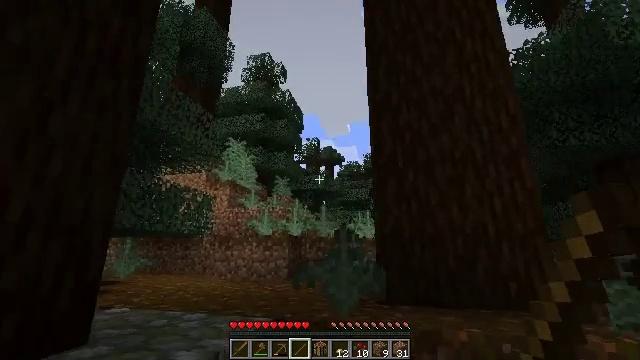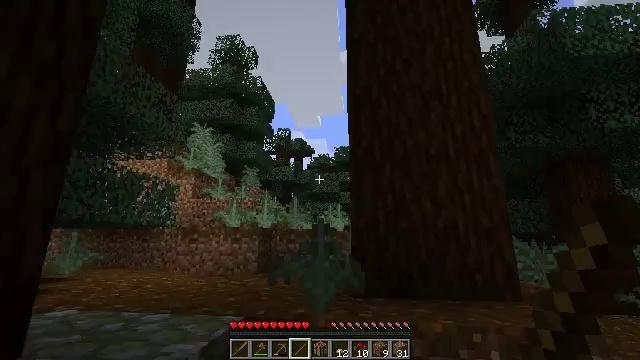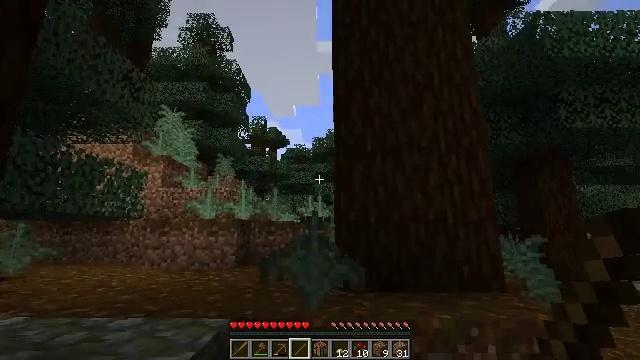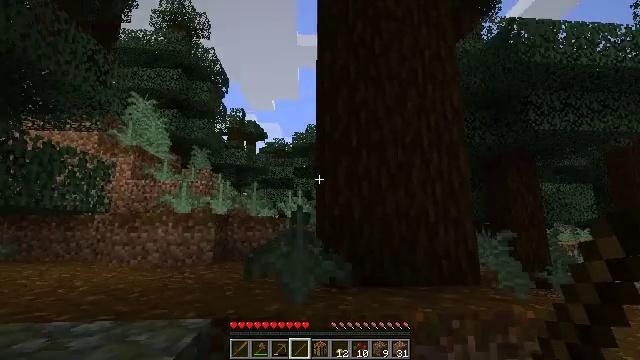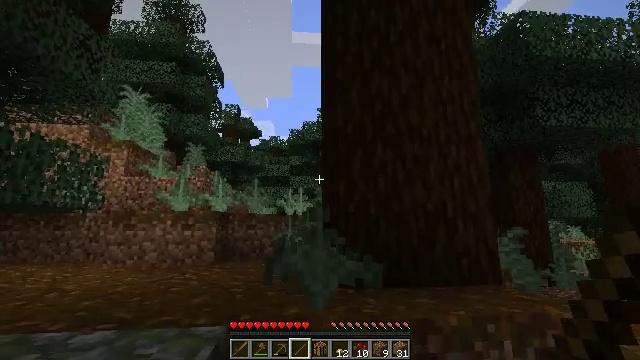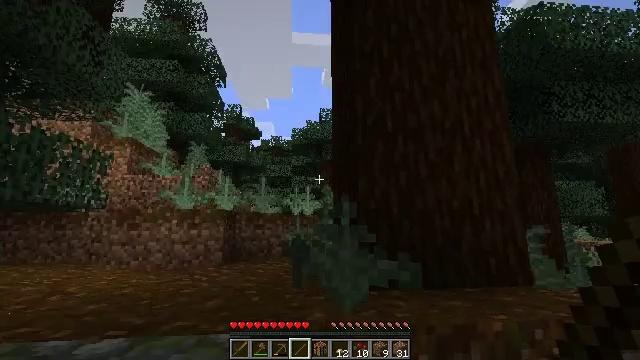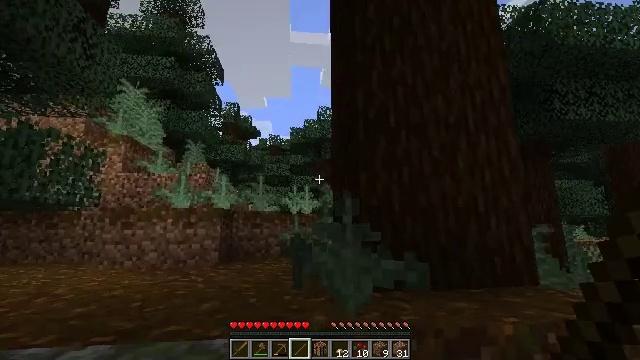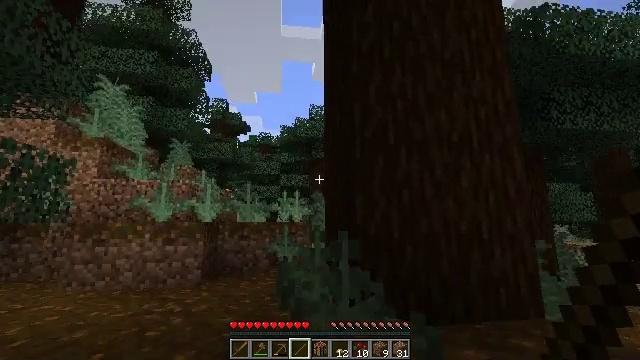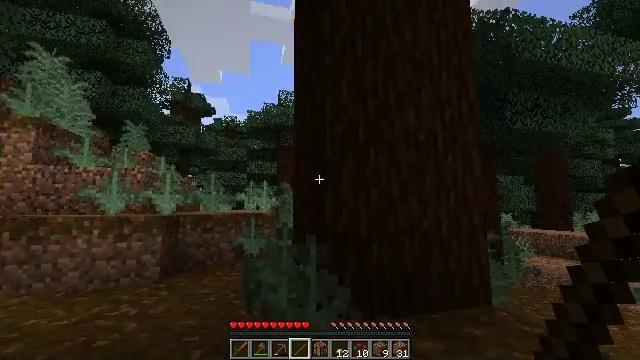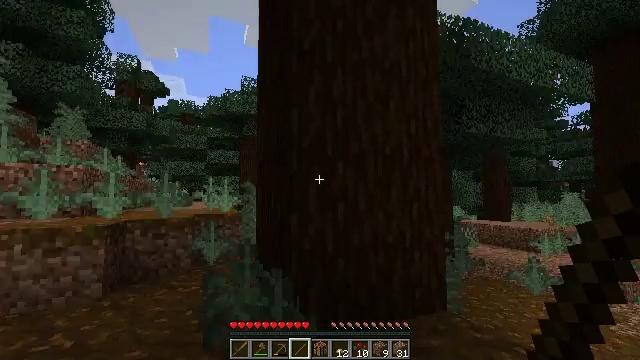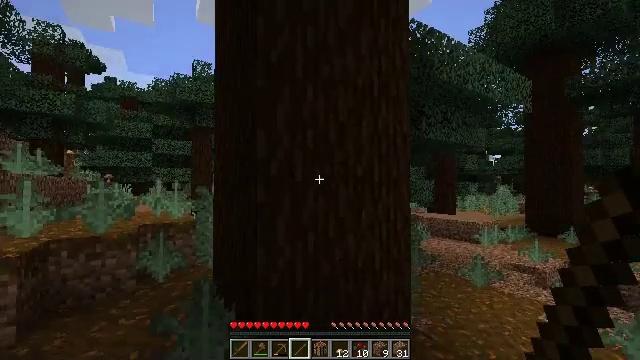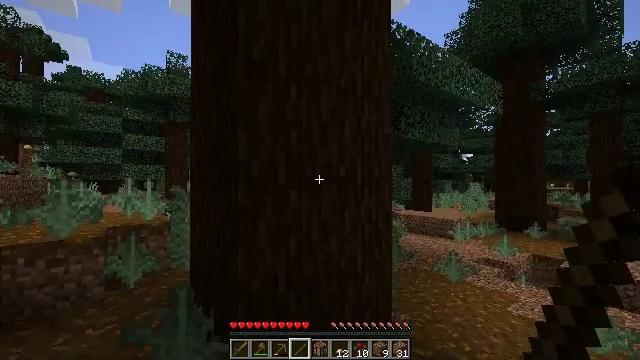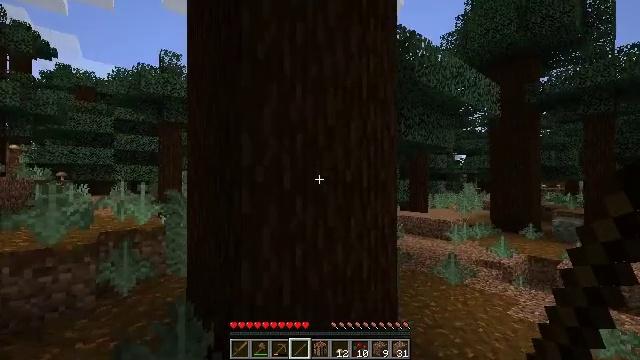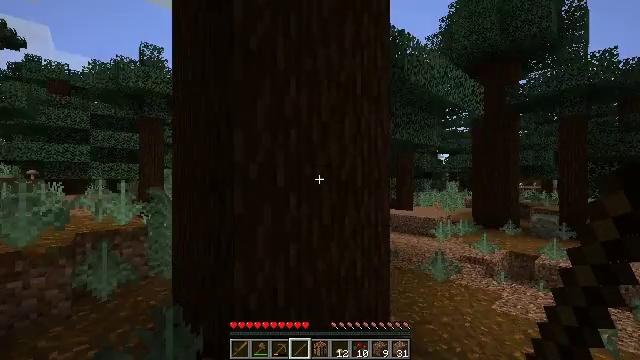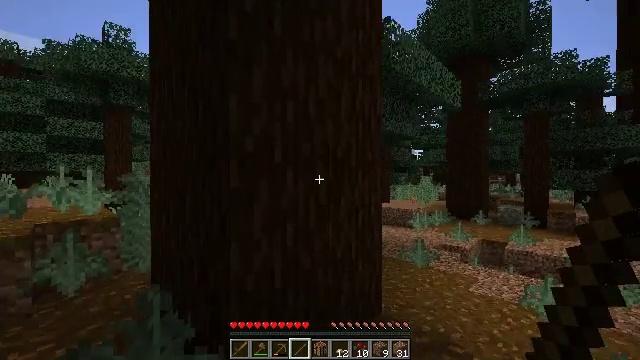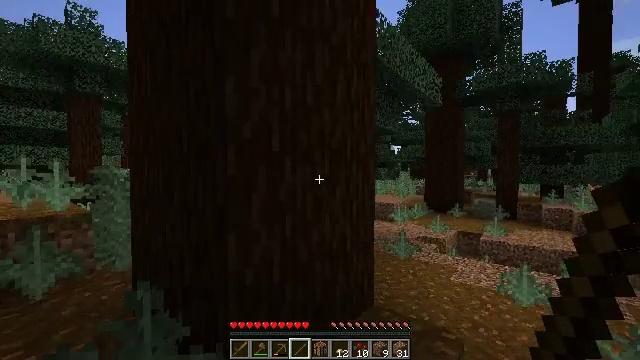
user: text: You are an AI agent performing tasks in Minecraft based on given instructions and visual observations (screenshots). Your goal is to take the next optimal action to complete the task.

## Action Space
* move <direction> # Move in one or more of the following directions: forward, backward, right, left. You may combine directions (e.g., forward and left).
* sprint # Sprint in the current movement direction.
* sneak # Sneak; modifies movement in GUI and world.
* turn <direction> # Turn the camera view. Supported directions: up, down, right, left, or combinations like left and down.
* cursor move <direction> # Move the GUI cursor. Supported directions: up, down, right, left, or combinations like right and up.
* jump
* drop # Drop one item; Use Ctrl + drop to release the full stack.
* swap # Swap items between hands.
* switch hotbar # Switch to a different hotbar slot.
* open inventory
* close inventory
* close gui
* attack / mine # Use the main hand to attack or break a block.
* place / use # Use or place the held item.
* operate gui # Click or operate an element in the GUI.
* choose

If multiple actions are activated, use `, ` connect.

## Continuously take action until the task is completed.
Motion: motion action
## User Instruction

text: Collect the red mushroom by attacking it.
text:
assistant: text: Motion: move forward and move left, turn right and down
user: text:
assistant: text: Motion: move forward and move left, turn right and down
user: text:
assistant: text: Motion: move forward and move left, turn right and down
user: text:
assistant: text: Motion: move forward and move left, turn right
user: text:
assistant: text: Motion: move forward and move left
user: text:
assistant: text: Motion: move forward and move left
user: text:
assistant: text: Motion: move forward and move left, turn right and down, jump
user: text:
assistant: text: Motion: move forward and move left, turn right and down, jump
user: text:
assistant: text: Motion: move forward and move left, turn right and down, jump
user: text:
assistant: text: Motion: move forward and move left, turn right and down, jump
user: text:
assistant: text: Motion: move forward and move left, turn right
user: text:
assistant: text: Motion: move left, turn right
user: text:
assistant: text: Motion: move left, turn right
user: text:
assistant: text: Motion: move left, turn right and down
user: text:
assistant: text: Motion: move left, turn right
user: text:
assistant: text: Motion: move left, turn right
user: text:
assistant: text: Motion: move left, turn right
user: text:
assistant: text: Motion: move left, turn right
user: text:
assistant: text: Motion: move left, turn right
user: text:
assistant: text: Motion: move left
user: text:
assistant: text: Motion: move left
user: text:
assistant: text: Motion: move left, turn left
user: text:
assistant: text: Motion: move forward and move left, turn left
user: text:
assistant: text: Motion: move forward and move left, turn left and up
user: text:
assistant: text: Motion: move forward and move left, turn left
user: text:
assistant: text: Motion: move forward and move left, turn left
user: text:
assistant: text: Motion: move forward and move left, turn left
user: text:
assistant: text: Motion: move forward and move left, turn left
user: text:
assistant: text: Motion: move forward, turn left
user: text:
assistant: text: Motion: move forward, turn left